Aerial crown-view tile of a tropical tree (Barro Colorado Island, Panama), acquired 20250616:
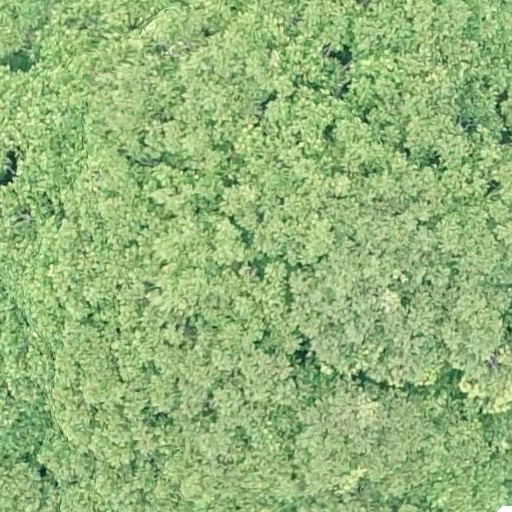
Species: Dipteryx oleifera
GBIF accepted scientific name: Dipteryx oleifera
Crown area: 735.502 m²